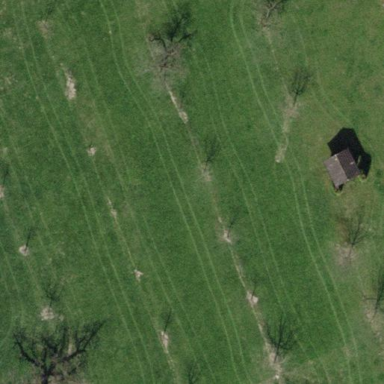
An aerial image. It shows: Orchard.